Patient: sex M, age 66
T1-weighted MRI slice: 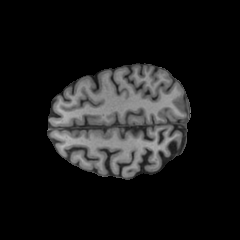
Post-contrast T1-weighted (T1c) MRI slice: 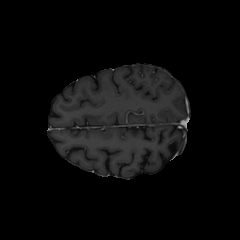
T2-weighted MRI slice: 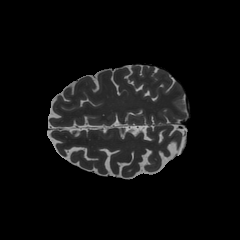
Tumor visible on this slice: no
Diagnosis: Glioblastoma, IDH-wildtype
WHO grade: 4